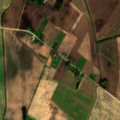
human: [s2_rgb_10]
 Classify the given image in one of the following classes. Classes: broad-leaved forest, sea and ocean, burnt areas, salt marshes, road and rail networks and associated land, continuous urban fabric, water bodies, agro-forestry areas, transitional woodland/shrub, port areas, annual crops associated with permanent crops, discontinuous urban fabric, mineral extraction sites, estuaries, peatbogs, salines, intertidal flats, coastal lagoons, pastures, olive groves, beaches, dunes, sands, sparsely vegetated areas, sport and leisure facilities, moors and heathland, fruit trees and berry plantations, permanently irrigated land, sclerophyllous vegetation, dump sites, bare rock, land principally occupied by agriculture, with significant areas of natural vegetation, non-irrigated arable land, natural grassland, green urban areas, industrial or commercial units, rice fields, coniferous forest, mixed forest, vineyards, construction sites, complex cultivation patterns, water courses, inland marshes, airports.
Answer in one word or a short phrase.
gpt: non-irrigated arable land, complex cultivation patterns, land principally occupied by agriculture, with significant areas of natural vegetation